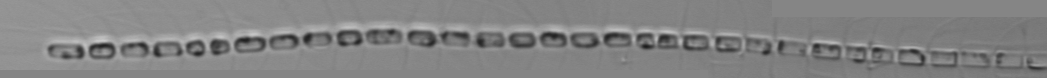
Label: Chaetoceros